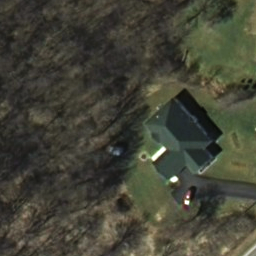
Label: residential